Field crop: tomato
Growth stage: 1
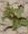
Species: portulaca